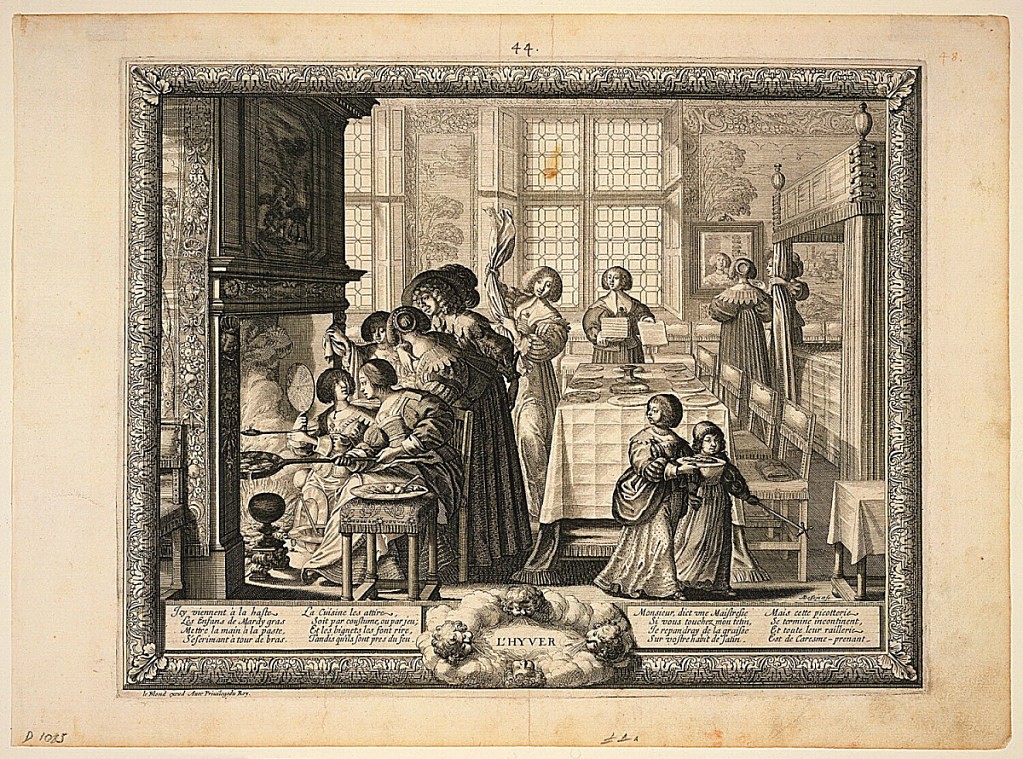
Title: Winter from the Series, The Four Seasons
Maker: Abraham Bosse, French, 1602–1676
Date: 1635
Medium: Etching on off-white laid paper
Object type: Print
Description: Scene of the interior of a house. At left a group of women are making fritters over an open fire. At center a table is being set. At right beyond a bed frame, a woman stands before a mirror. Image enclosed in engraved frame